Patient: sex M, age 57
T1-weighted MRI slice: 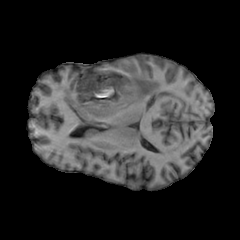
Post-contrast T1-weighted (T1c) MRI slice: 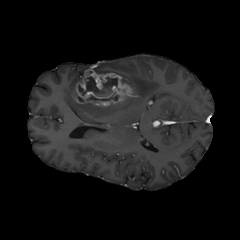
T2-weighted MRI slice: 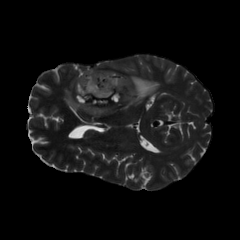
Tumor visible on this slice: yes
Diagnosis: Glioblastoma, IDH-wildtype
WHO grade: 4